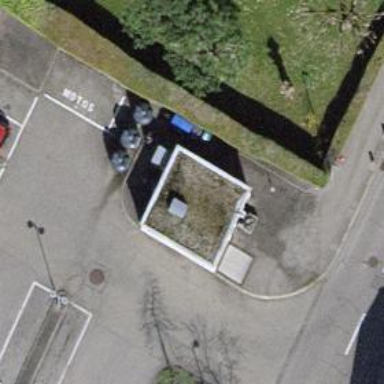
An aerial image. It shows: Toilets.